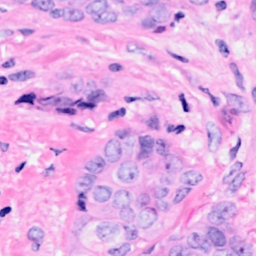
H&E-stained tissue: Breast